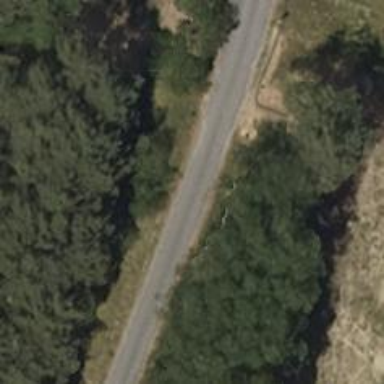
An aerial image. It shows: Unclassified road with asphalt surface and embankment.